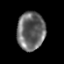
Tissue: prostate
Cell type: T cells
Senescence score: 0.3601
Nuclear area (px): 1044
Mean DAPI intensity: 104.412